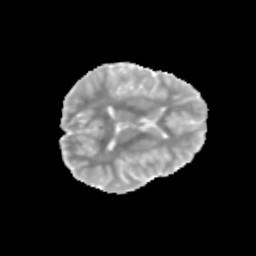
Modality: MD
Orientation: axial
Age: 9
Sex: male
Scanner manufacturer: siemens
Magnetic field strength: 3 T
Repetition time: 3.8 s
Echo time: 0.07 s